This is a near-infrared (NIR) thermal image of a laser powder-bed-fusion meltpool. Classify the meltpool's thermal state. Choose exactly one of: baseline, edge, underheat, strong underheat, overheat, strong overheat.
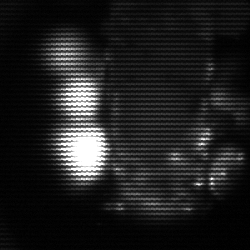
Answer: strong underheat